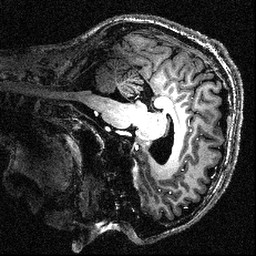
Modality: T1w
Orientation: sagittal
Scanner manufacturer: siemens
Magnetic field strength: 6.98 T
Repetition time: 2.5 s
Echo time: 0.00282 s